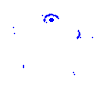
Particle: kaon